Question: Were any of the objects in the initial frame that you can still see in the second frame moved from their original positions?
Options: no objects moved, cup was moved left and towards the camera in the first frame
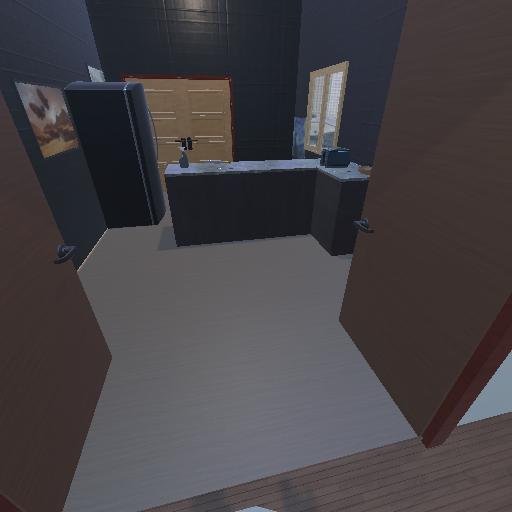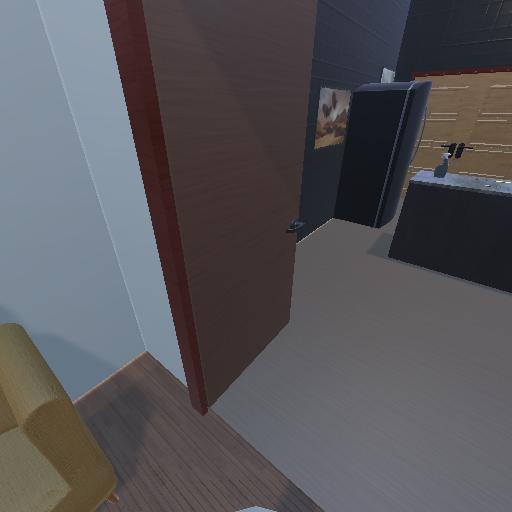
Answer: no objects moved